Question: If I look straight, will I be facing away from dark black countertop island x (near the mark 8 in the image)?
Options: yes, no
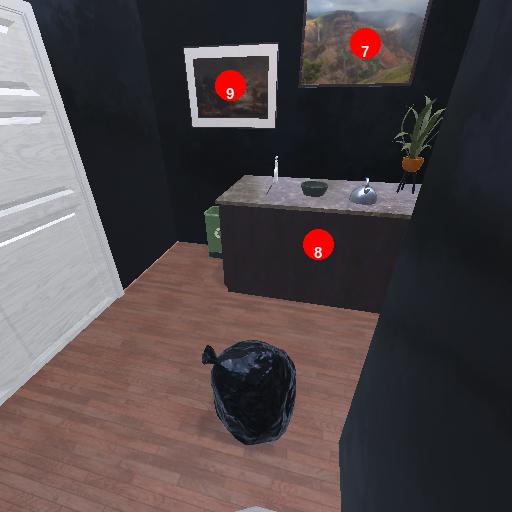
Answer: yes